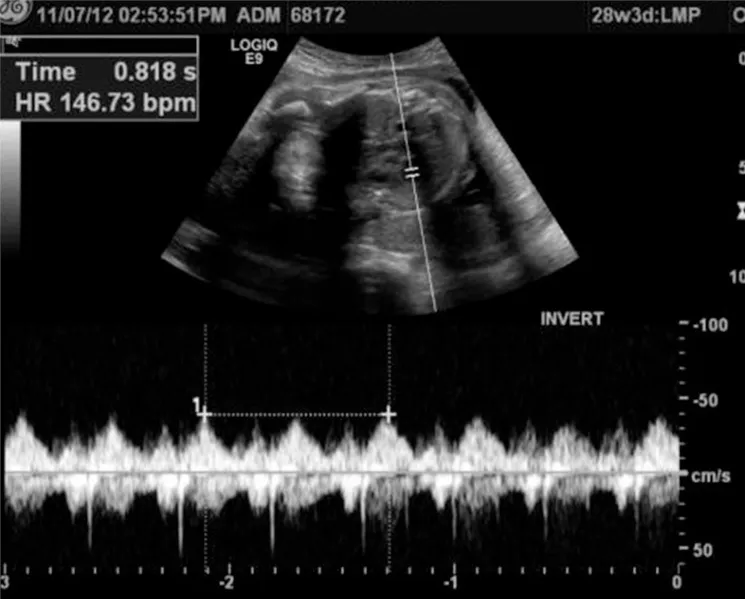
Fetal Ultrasound showed a healthy fetus.
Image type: radiology (ultrasound)